Question: I am working on windows form..
I have a data grid view say(3 column).i want to disable third column if i don't have data in first, two columns.
if i have data in first two columns then third column should be enable..
my data grid view like thise

if first two column have some data then i have to enter some id in third column.other wise i dont want to allow enter id in third column
how i can do this ?
any help is very appreciable?
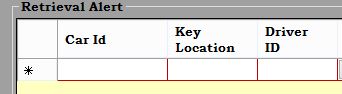
Answer: '''
String Cell1=dataGridView1.Rows[0].Cells[0].Value.ToString();
String Cell2=dataGridView1.Rows[0].Cells[1].Value.ToString();
if(String.IsNullOrWhiteSpace(Cell1) && String.IsNullOrWhiteSpace(Cell2))
{
dataGridView1.Rows[0].Cells[2].ReadOnly = true;
}
'''